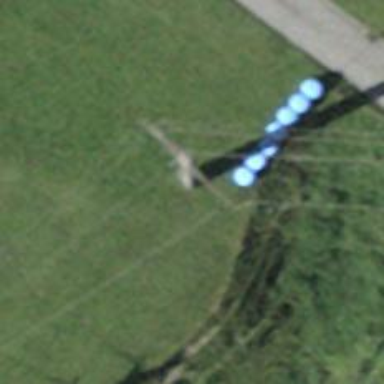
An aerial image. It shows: Power tower.